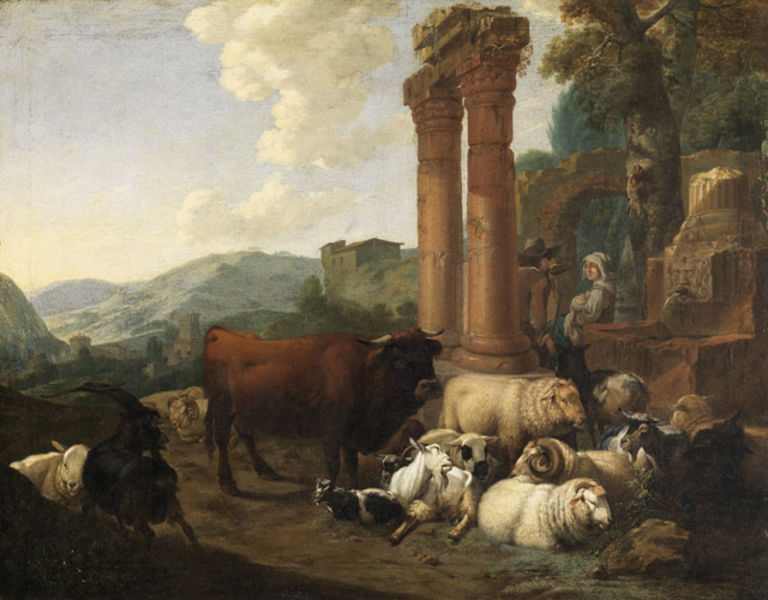
Titel: Hirtenszene in Ruinen
Künstler: Johann Heinrich Roos
Standort: Karlsruhe
Institution: Staatliche Kunsthalle Karlsruhe
Schlagwörter: baum, berg, blau, gemälde, himmel, mann, wasser, wolken, bäume, grün, landschaft, menschen, mädchen, braun, frau, hut, männer, säule, säulen, gebäude, haus, rot, tier, tiere, weg, alt, stein, steine, holland, niederlande, ferne, hügel, kühe, natur, vieh, mutter, paar, vater, tal, wald, bauern, brunnen, genre, turm, magd, sommer, liegen, ruhen, italien, man, warm, berge, gebirge, herde, kuh, rind, berglandschaft, idylle, rast, historienbild, essen, bauer, panorama, verfall, reste, ruine, lamm, rinder, schaf, antike, ruinen, löwenkopf, rom, kapitell, antik, griechenland, grpn, sfumato, tempel, bock, schafe, bulle, ochse, stier, schafbock, hammel, hirte, hirten, hirtin, hüten, schaaf, schäfer, schäferin, ziegenbock, ziege, römisch, toskana, kalb, ziegen, pastorale, ochs, stelen, widder, landschaftt, hüter, eige, schäferszene, zigen, anakreontik, hirtenbild, schafetiere, rese, junge mutter mit kind, vueh, ovchse, prevence, grin